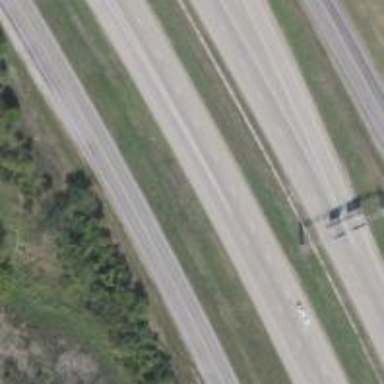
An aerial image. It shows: Motorway.